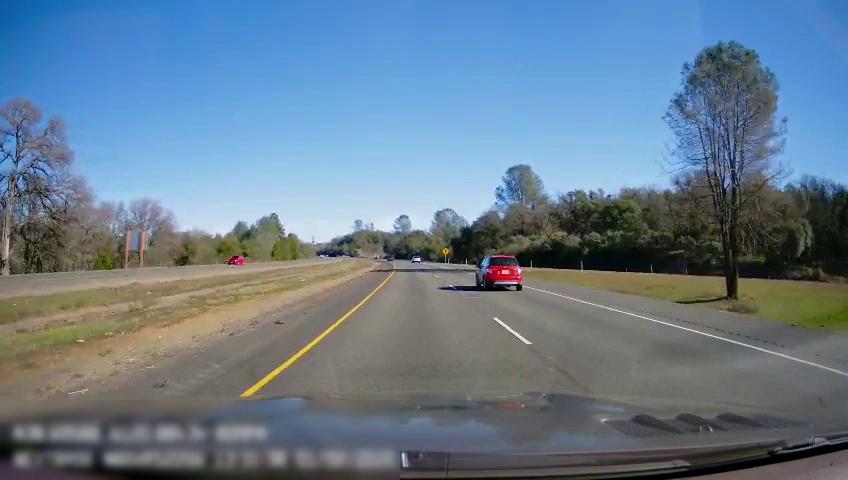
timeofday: Day
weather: Sunny
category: Drivable Space
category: Drivable Space
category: Vehicles | Car
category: Vehicles | Car
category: Vehicles | SUV
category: Lanes | Current Lane
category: Lanes | Current Lane
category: Lanes | Alternate Lane